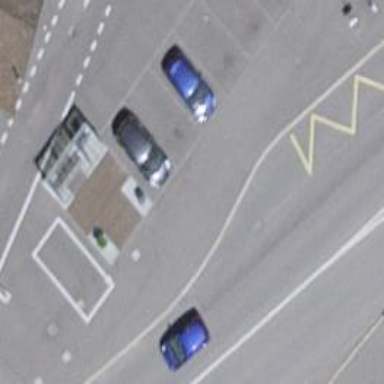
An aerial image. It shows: Charging station.